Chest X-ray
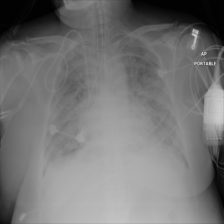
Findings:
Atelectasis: negative
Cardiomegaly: negative
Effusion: negative
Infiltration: negative
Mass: negative
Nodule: negative
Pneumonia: negative
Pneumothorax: negative
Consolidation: negative
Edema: negative
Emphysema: negative
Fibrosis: negative
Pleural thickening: negative
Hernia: negative